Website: apple-inc
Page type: customer-info-address
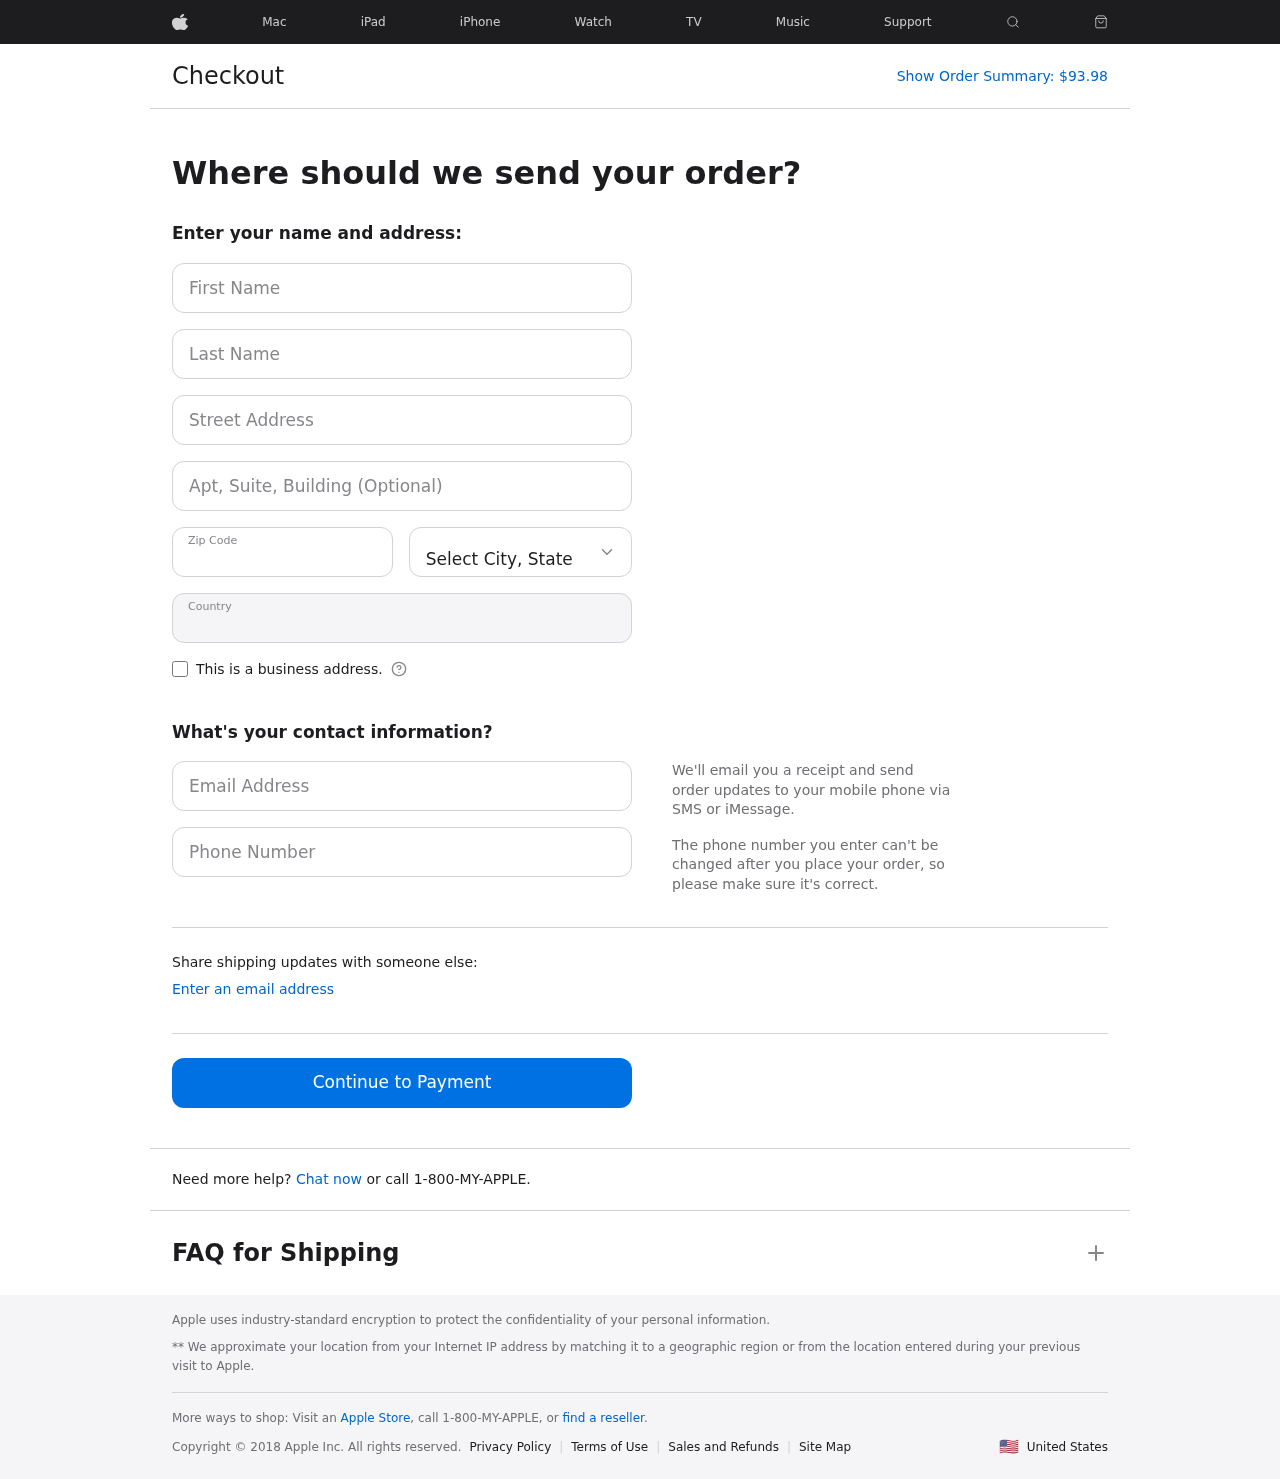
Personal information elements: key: PII_CITY_STATE
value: Lake Wendyport, LA
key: PII_COUNTRY
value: United States
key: PII_EMAIL
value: davidmendez@gmail.com
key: PII_FIRSTNAME
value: David
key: PII_LASTNAME
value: Mendez
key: PII_PHONE
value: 5074469549
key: PII_POSTCODE
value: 95052
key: PII_STREET
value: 287 Julie Wells Suite 257
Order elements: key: ORDER_TOTAL
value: $93.98